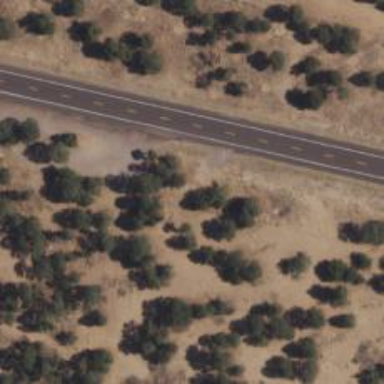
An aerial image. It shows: Rest area on the road.